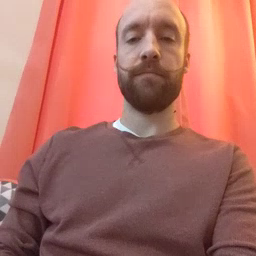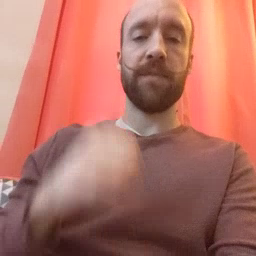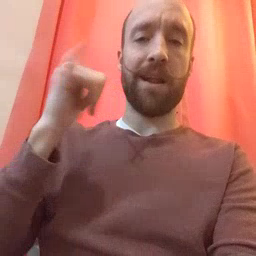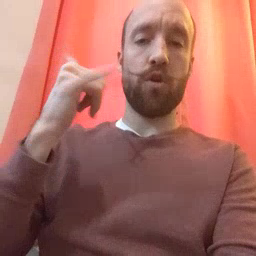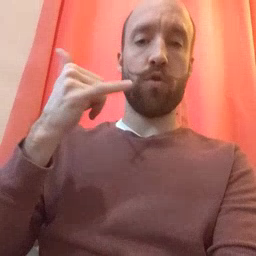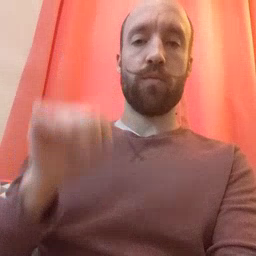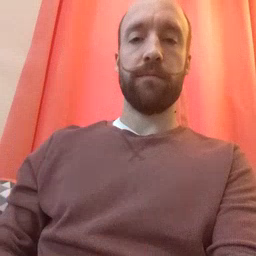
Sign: yellow